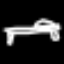
Label: bed